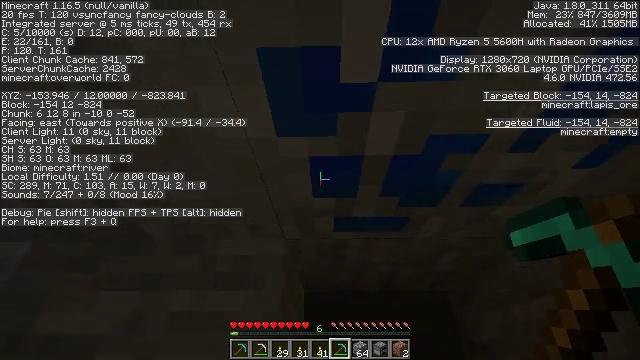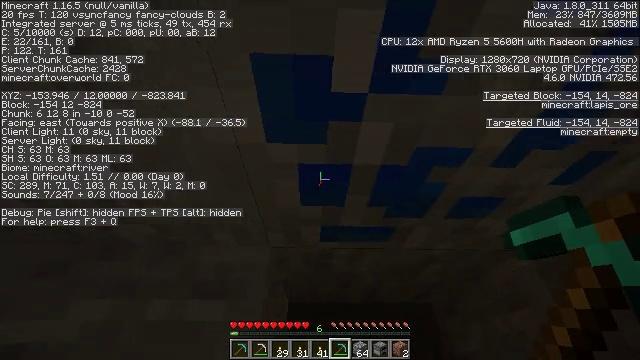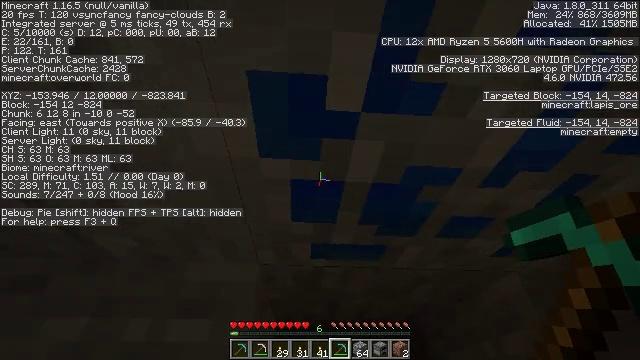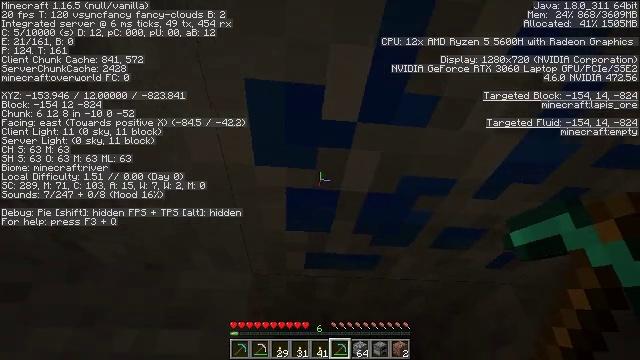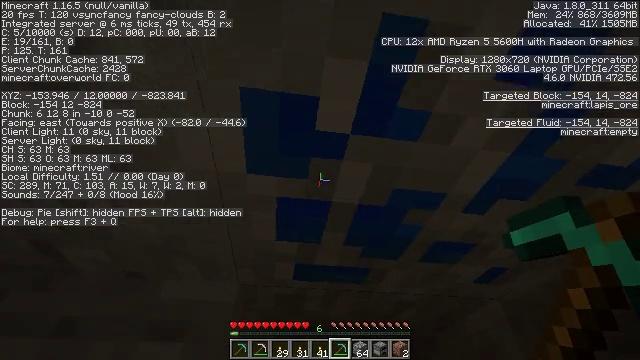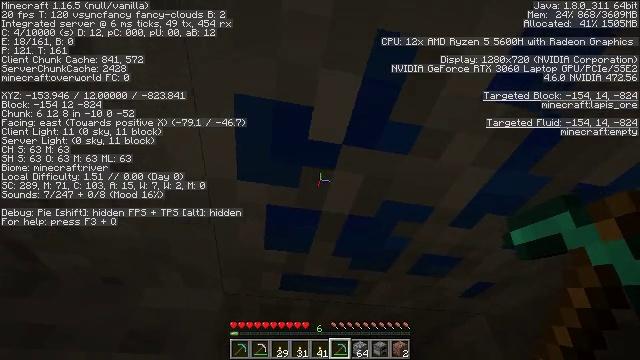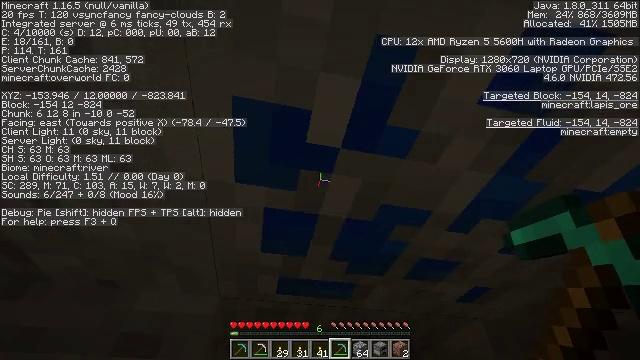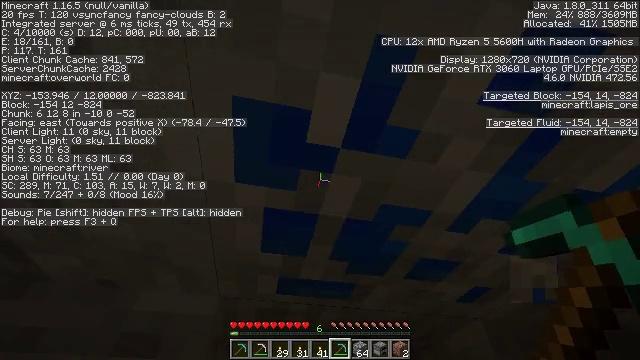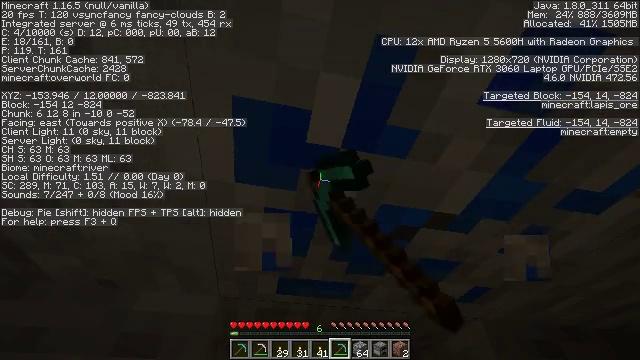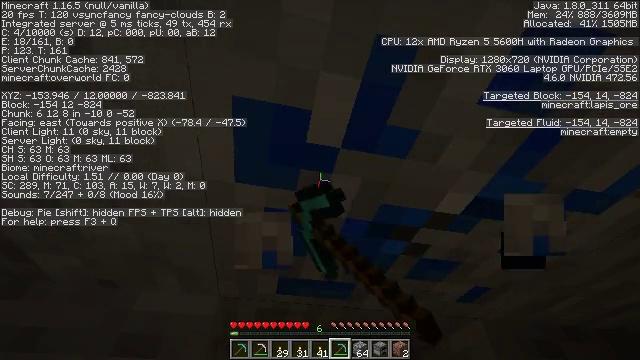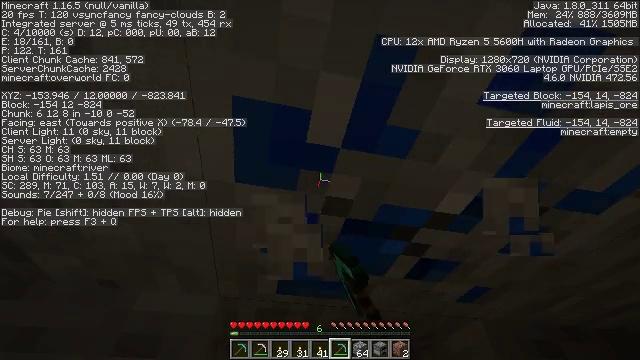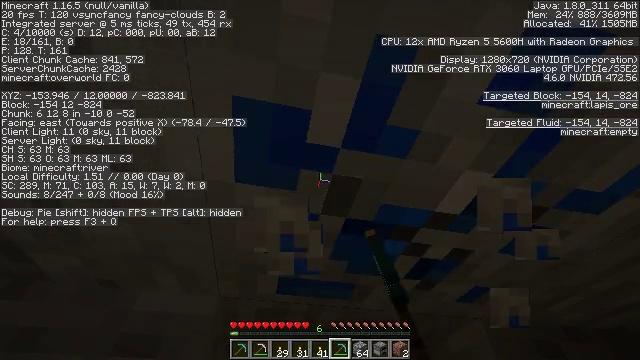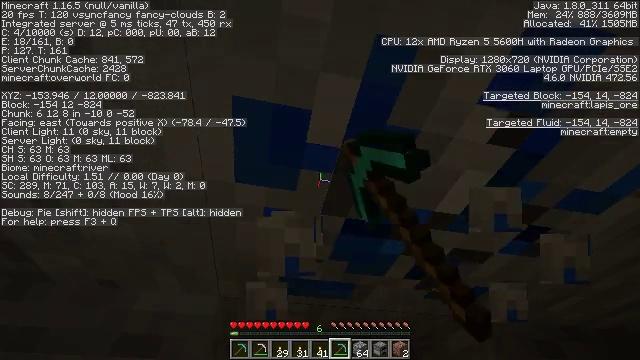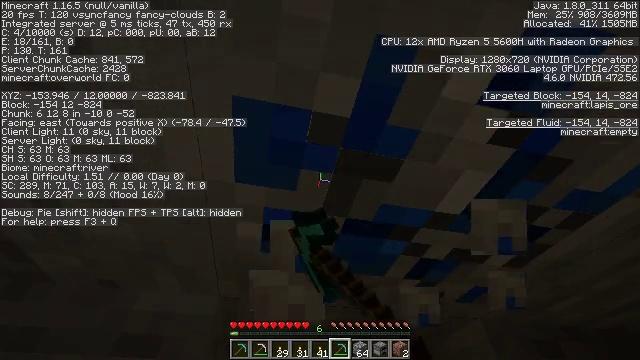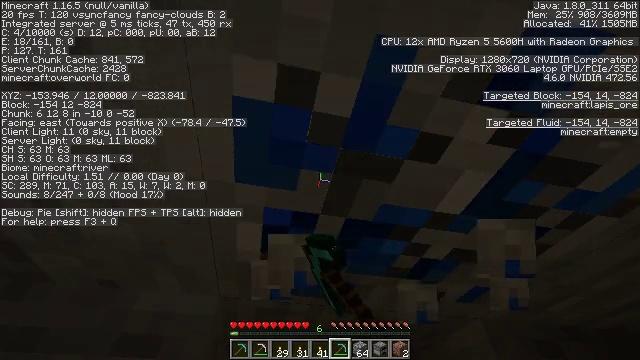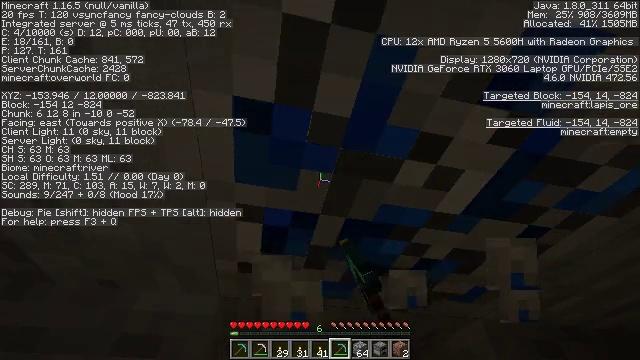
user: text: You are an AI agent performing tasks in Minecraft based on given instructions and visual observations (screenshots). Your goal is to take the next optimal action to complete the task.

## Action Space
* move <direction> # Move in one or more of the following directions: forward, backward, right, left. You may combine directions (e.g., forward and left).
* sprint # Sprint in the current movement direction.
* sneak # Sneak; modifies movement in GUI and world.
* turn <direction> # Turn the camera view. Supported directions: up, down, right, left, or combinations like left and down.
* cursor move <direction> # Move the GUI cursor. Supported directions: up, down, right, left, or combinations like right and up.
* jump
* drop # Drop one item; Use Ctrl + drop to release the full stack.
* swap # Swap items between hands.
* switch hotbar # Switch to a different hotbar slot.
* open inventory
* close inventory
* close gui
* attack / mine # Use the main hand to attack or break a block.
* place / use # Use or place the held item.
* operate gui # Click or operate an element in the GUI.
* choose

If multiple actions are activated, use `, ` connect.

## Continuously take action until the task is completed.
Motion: motion action
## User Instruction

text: Dig for lapis ore in caves.
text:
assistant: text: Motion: turn right and up
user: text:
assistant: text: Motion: turn right and up
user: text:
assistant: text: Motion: turn right and up
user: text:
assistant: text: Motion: turn right and up
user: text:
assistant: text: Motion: turn right and up
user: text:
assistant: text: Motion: no_op
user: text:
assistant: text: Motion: attack / mine
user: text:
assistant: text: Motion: attack / mine
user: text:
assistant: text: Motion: attack / mine
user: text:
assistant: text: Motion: attack / mine
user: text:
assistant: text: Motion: attack / mine
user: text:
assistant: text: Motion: attack / mine
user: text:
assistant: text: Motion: attack / mine
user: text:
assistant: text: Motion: attack / mine
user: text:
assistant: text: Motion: attack / mine
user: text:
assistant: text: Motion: attack / mine
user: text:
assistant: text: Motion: attack / mine
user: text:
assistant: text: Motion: attack / mine
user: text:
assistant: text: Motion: attack / mine
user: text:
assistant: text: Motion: attack / mine
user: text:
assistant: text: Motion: attack / mine
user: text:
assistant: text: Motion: attack / mine
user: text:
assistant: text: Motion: attack / mine